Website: apple-inc
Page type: account-selection
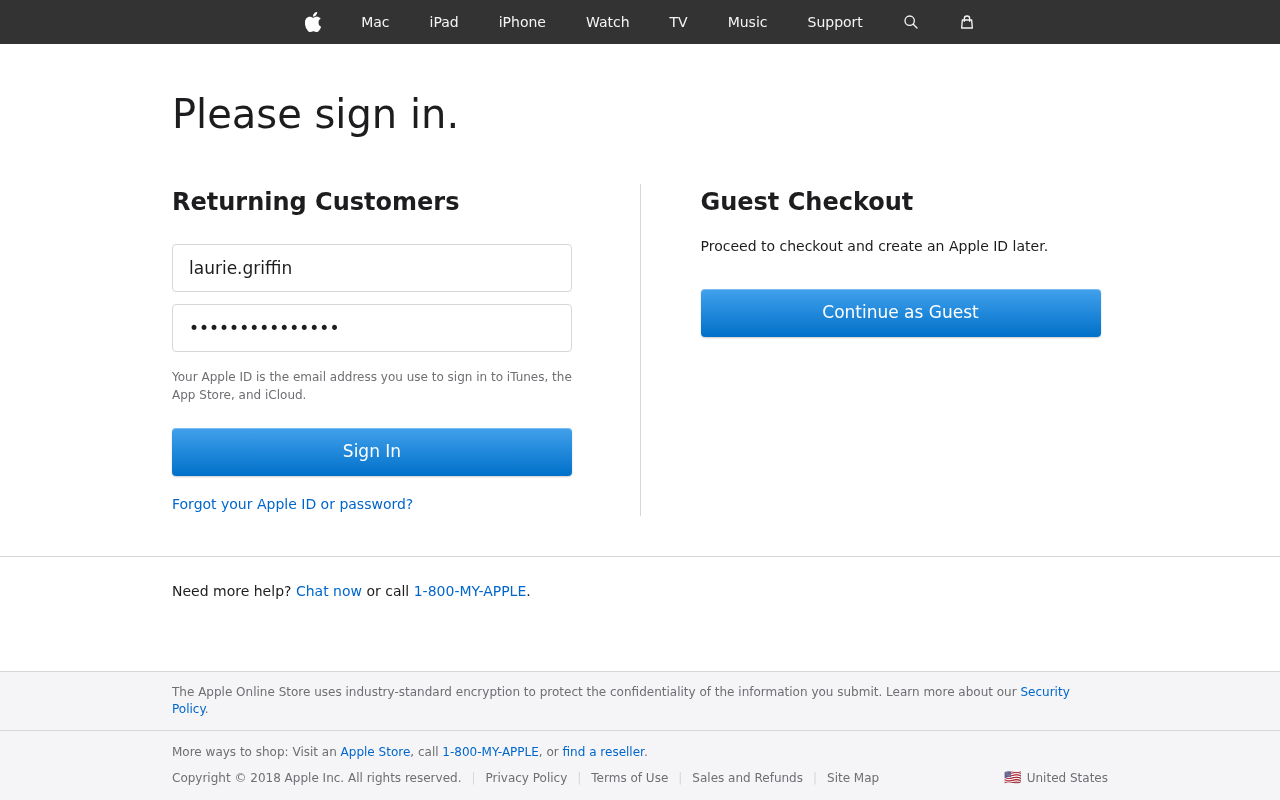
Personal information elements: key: PII_LOGIN_USERNAME
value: laurie.griffin